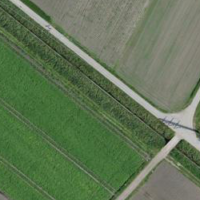
EUNIS habitat code: 52
Species observed at this site:
Corvus corone
Oenanthe oenanthe
Fulica atra
Emberiza citrinella
Dendrocopos major
Buteo buteo
Sylvia atricapilla
Phylloscopus collybita
Larus michahellis
Cygnus olor
Alauda arvensis
Pica pica
Phoenicurus ochruros
Saxicola rubicola
Falco tinnunculus
Acrocephalus scirpaceus
Tringa ochropus
Cyperus esculentus
Cyanistes caeruleus
Anas platyrhynchos
Sturnus vulgaris
Troglodytes troglodytes
Corvus frugilegus
Fringilla coelebs
Passer domesticus
Coloeus monedula
Carduelis carduelis
Passer montanus
Turdus merula
Circus aeruginosus
Columba palumbus
Parus major
Hirundo rustica
Milvus migrans
Milvus milvus
Turdus pilaris
Calidris pugnax
Motacilla alba